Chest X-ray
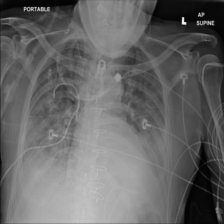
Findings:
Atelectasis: negative
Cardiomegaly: negative
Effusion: positive
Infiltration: positive
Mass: negative
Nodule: negative
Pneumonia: negative
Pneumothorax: negative
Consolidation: negative
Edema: negative
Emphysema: negative
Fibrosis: negative
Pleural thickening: negative
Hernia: negative